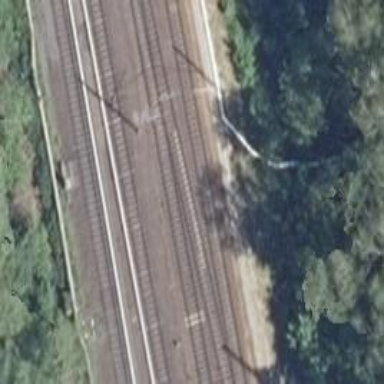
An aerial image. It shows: Railway with electrified contact lines.